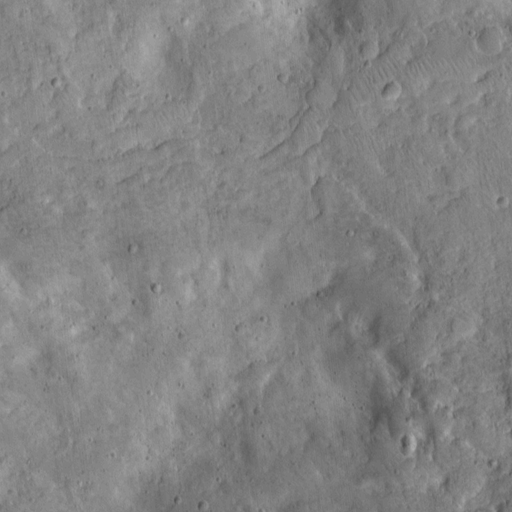
Objects detected: cone, cone